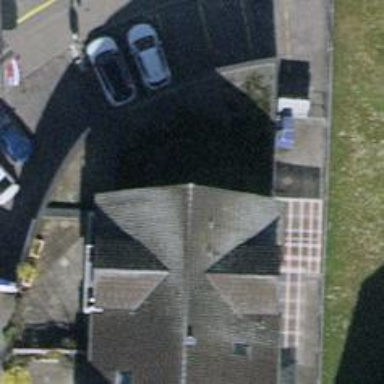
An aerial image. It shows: Car repair shop.